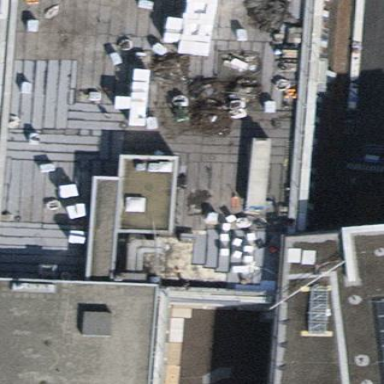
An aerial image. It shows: Office building with flat roof.